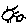
Label: sun